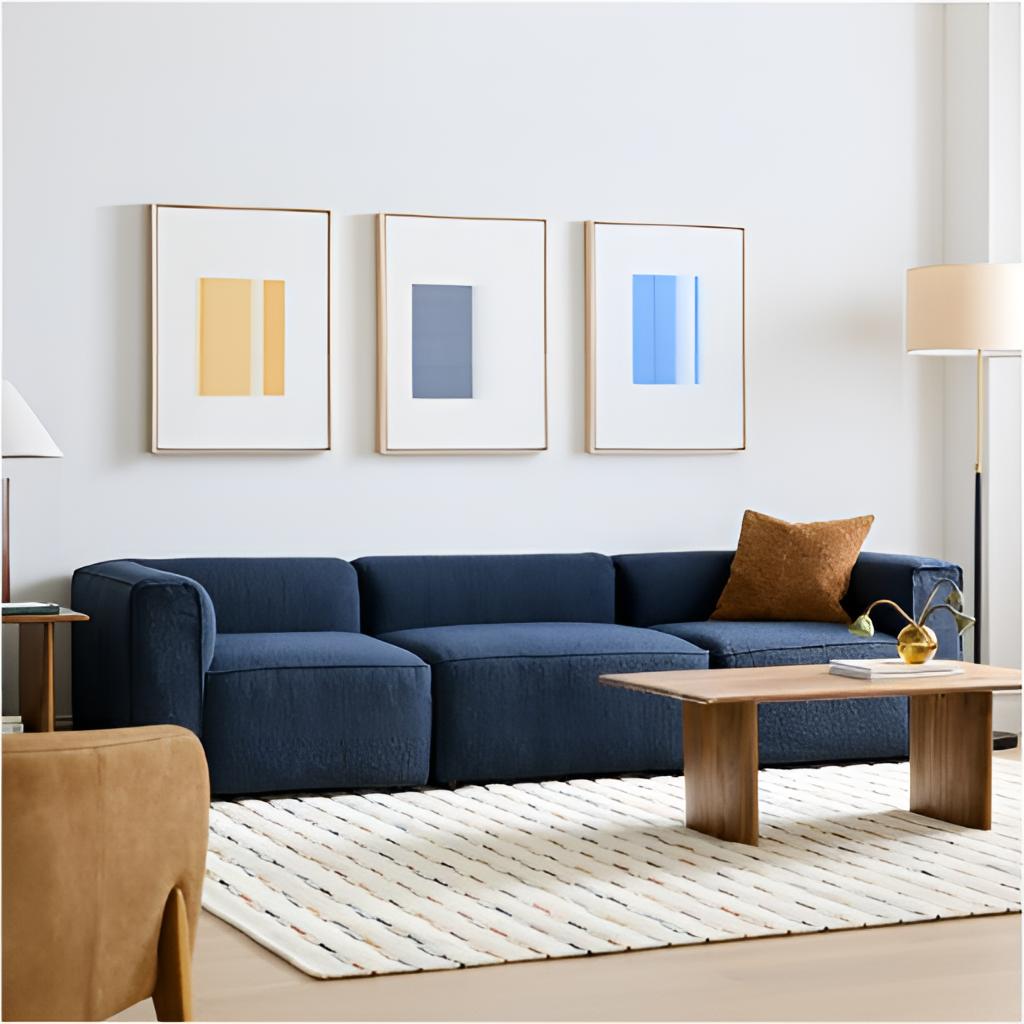
blue fabric sofa, living room, paint wallpaper, with solid pattern, modern, wood flooring, with plank pattern